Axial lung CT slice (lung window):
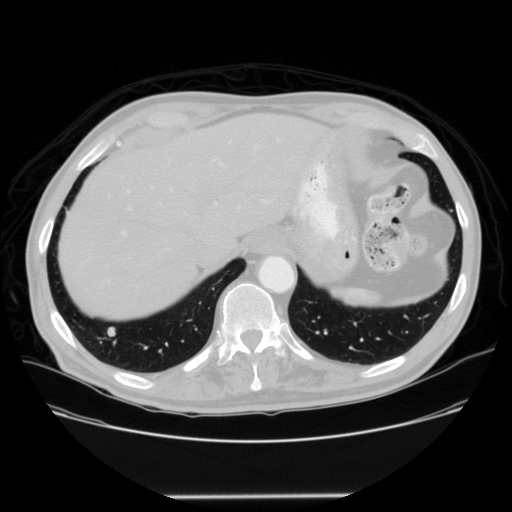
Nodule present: yes
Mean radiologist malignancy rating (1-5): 3